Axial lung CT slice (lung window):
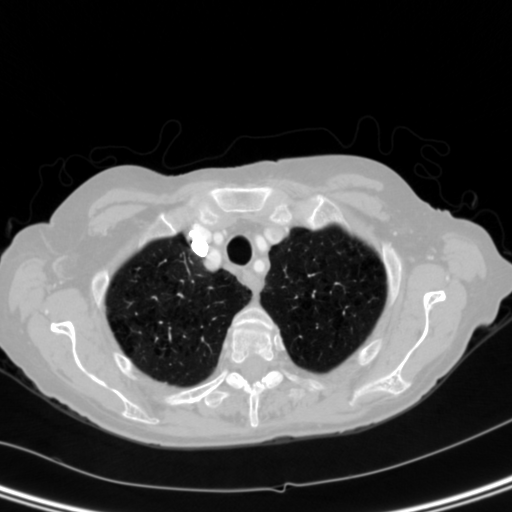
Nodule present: no